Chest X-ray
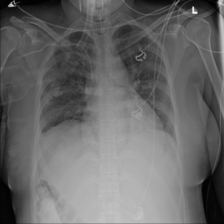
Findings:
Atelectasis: negative
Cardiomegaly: negative
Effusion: positive
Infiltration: negative
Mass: negative
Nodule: negative
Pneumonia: negative
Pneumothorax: negative
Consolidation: negative
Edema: negative
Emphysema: negative
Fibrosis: negative
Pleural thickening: negative
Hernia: negative